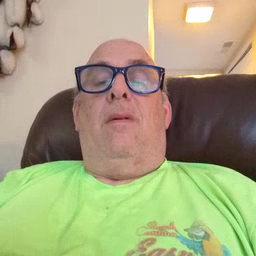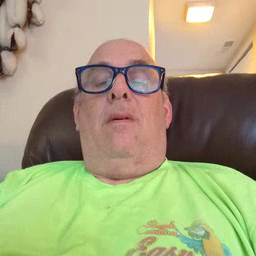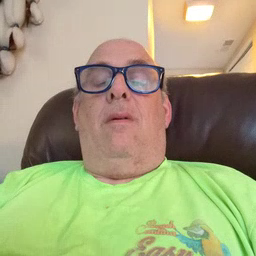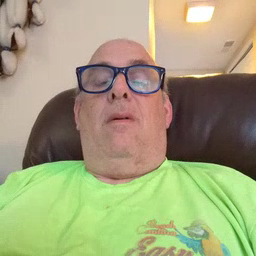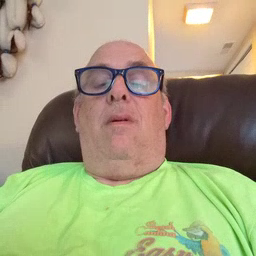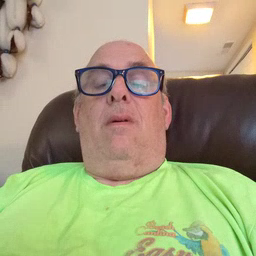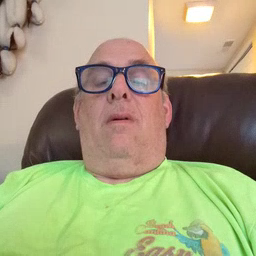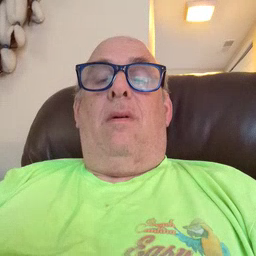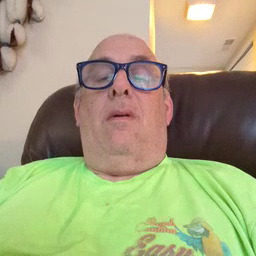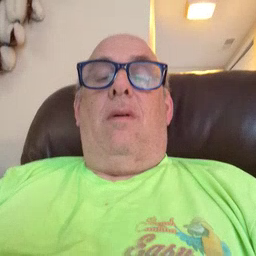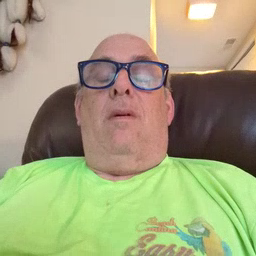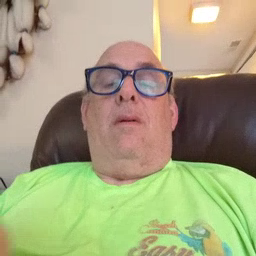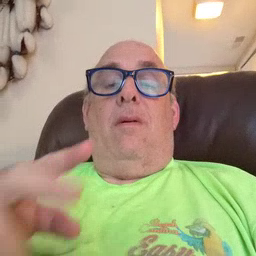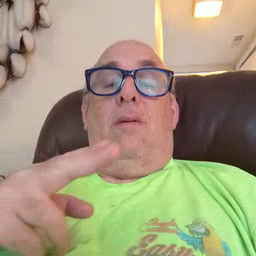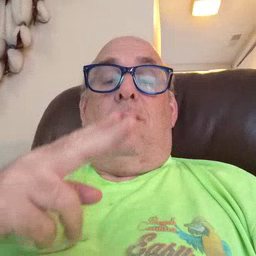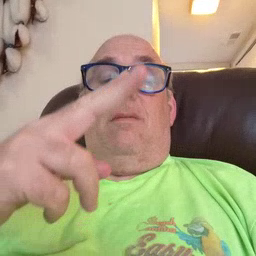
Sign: scissors